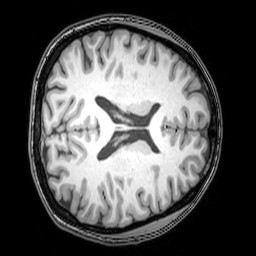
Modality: T1w
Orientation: axial
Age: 24
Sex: female
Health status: healthy
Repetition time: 0.081 s
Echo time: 0.037 s